Question: You can see what I'm talking about in the screenshot below.
Basically, I have a subdomain (i.e. subdomain.website.com) and all I want on it is a single HTML document to display. The HTML document is titled 'home.php' in the image but it should be 'home.html', which I'll change later.
When I open 'subscribe.website.com' in my browser, I'm presented with the 2nd image, and have to click on the document link to display it. Is there a way to set it up so that when I go to 'subscribe.website.com', 'home.html' document loads automatically?

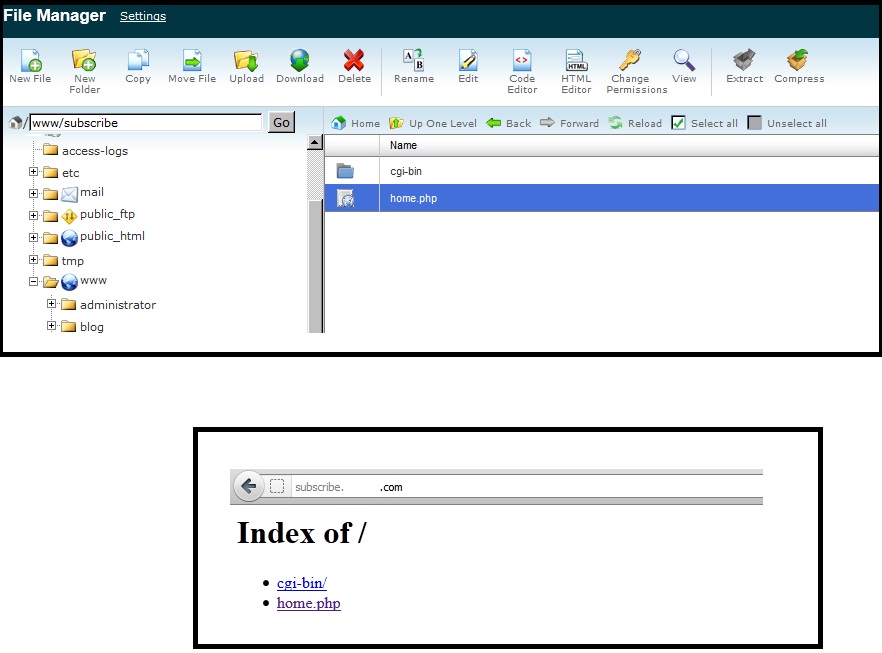
Answer: What you are trying to achieve can be done in multiple ways:
- 'index.html''default document''index.html''index.php'- 'your-page-name.ext''default document'<URL>'IIS'-